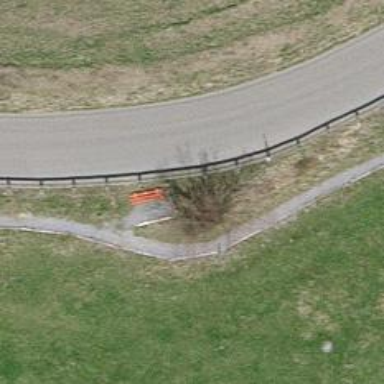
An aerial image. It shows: Bench.